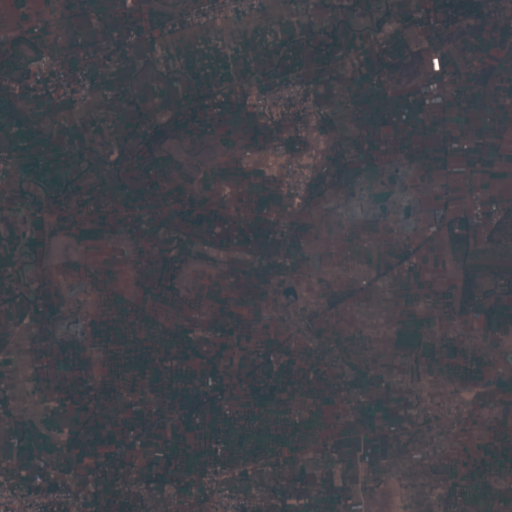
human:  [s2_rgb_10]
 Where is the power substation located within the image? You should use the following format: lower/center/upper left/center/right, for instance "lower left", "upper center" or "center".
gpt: The power substation is located in the center right of the image.
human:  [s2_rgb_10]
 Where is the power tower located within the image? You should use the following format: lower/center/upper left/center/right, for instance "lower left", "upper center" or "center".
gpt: The power tower is located in the upper right of the image.
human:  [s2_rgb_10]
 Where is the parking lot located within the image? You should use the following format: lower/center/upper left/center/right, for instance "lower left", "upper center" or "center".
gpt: There is no parking lot in the image.